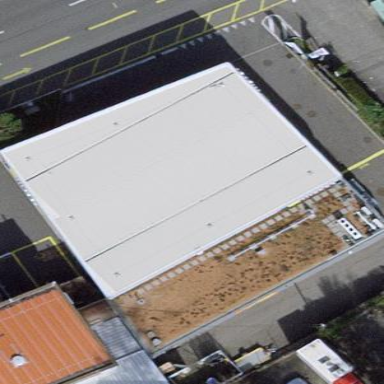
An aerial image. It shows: Convenience store inside building.